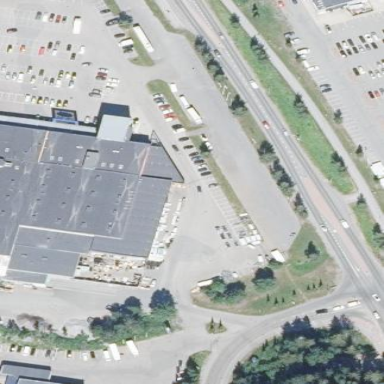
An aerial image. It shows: Parking area.